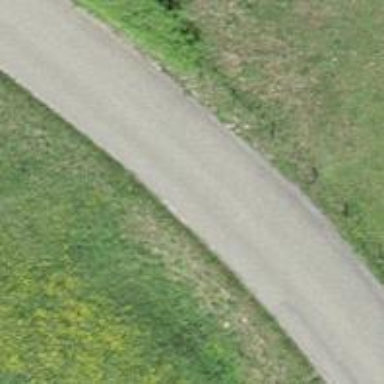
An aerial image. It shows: Unclassified road with asphalt surface.